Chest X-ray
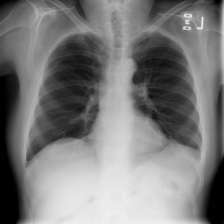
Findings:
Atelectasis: negative
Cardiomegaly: negative
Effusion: negative
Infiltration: negative
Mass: negative
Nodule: negative
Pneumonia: negative
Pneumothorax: negative
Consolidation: negative
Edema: negative
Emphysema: negative
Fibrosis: negative
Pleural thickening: negative
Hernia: negative